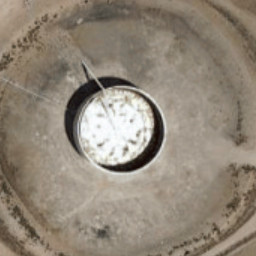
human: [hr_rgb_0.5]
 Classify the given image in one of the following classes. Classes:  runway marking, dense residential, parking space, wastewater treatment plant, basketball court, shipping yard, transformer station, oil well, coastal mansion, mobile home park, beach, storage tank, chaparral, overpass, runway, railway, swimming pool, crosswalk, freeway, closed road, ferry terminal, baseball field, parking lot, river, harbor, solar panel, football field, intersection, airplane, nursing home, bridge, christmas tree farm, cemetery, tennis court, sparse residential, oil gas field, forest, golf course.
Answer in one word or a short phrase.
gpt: storage tank